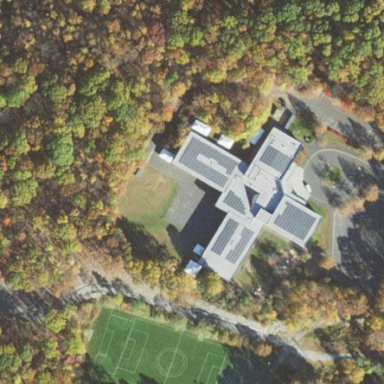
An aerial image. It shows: School building.